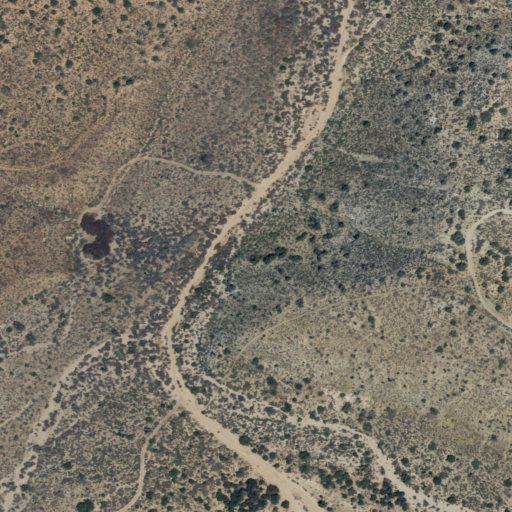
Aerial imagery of valley in California named Brainard Canyon containing only shrub